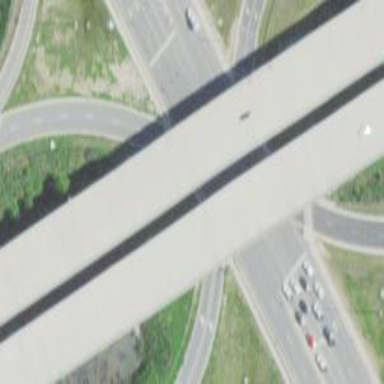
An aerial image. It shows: Trunk link road with asphalt surface.